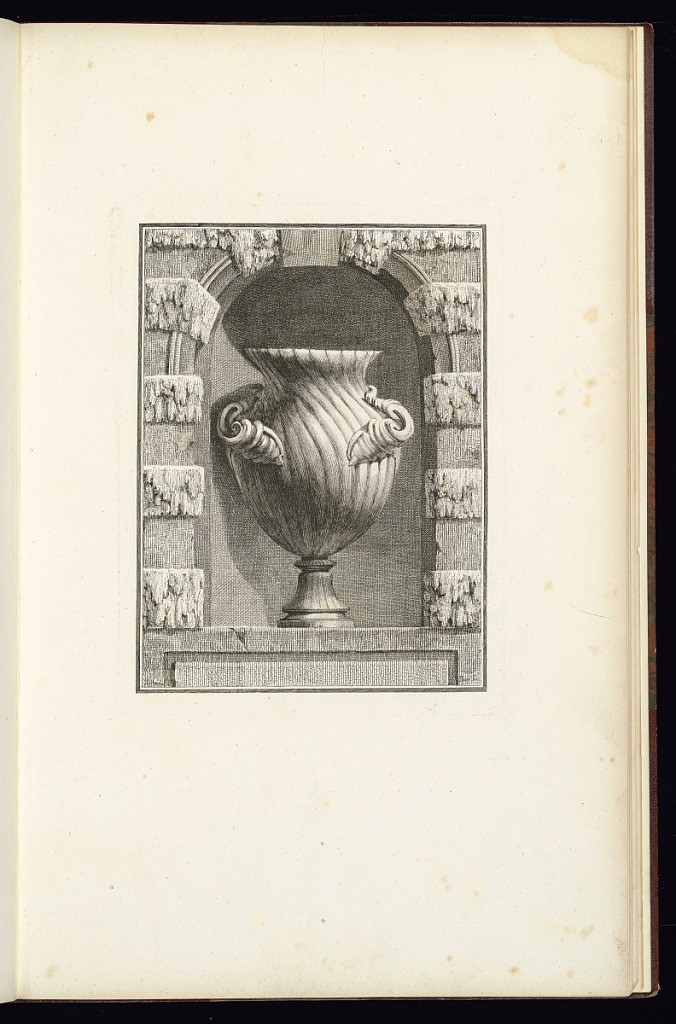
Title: Design for a Vase
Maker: Ennemond Alexandre Petitot, French, 1727 – 1801
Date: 1764
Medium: Etching on laid paper
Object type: Print
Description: Design for a vase decorated with shell and gadroon ornament within an architectural niche. The plate is signed and numbered.